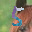
Label: 5